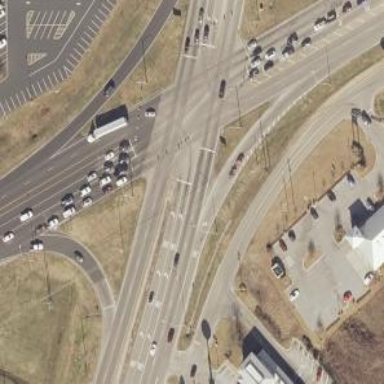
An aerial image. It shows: Asphalt trunk link road.